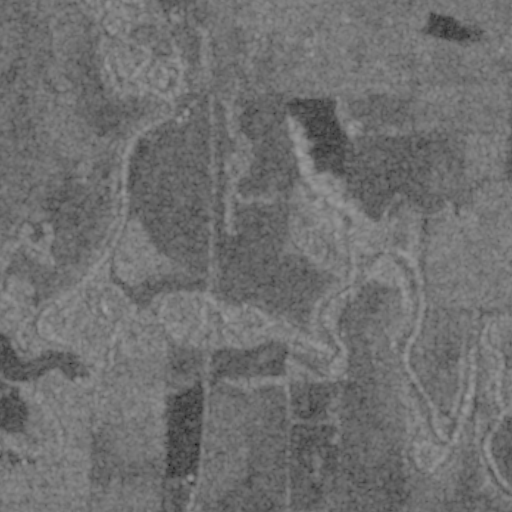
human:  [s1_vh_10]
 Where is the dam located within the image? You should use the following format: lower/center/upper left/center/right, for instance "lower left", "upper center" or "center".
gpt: The dam is located in the upper right of the image.
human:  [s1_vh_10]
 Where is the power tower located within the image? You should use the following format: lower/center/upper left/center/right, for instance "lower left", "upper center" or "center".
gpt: There is no power tower in the image.

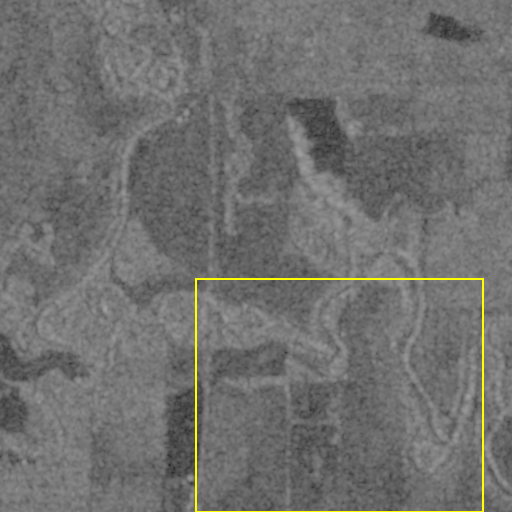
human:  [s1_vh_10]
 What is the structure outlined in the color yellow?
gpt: The structure outlined in yellow is a crop field.
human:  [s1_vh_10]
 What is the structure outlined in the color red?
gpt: There is no red outline.